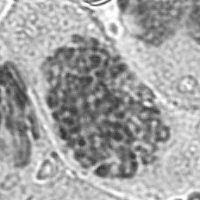
Label: prophase